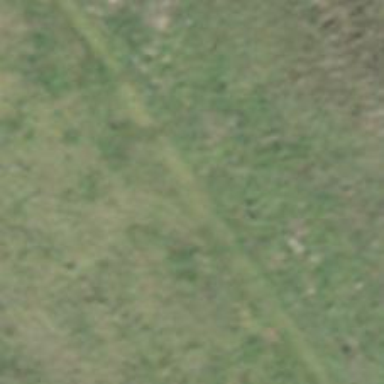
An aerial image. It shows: Ground path.